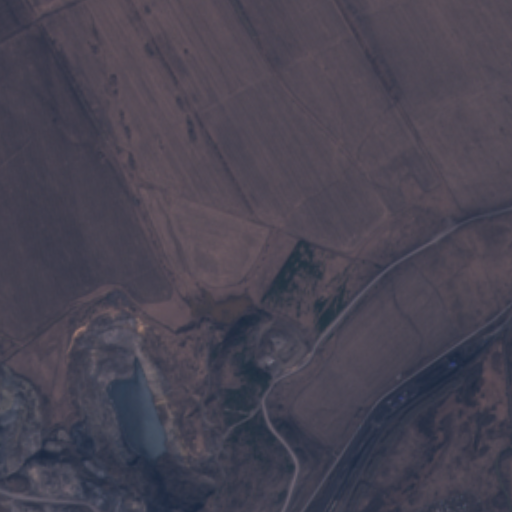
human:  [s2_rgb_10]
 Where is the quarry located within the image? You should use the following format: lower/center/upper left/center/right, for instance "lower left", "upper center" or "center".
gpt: The quarry is located in the lower left of the image.
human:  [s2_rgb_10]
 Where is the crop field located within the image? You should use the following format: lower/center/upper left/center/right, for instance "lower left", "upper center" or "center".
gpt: There is no crop field in the image.